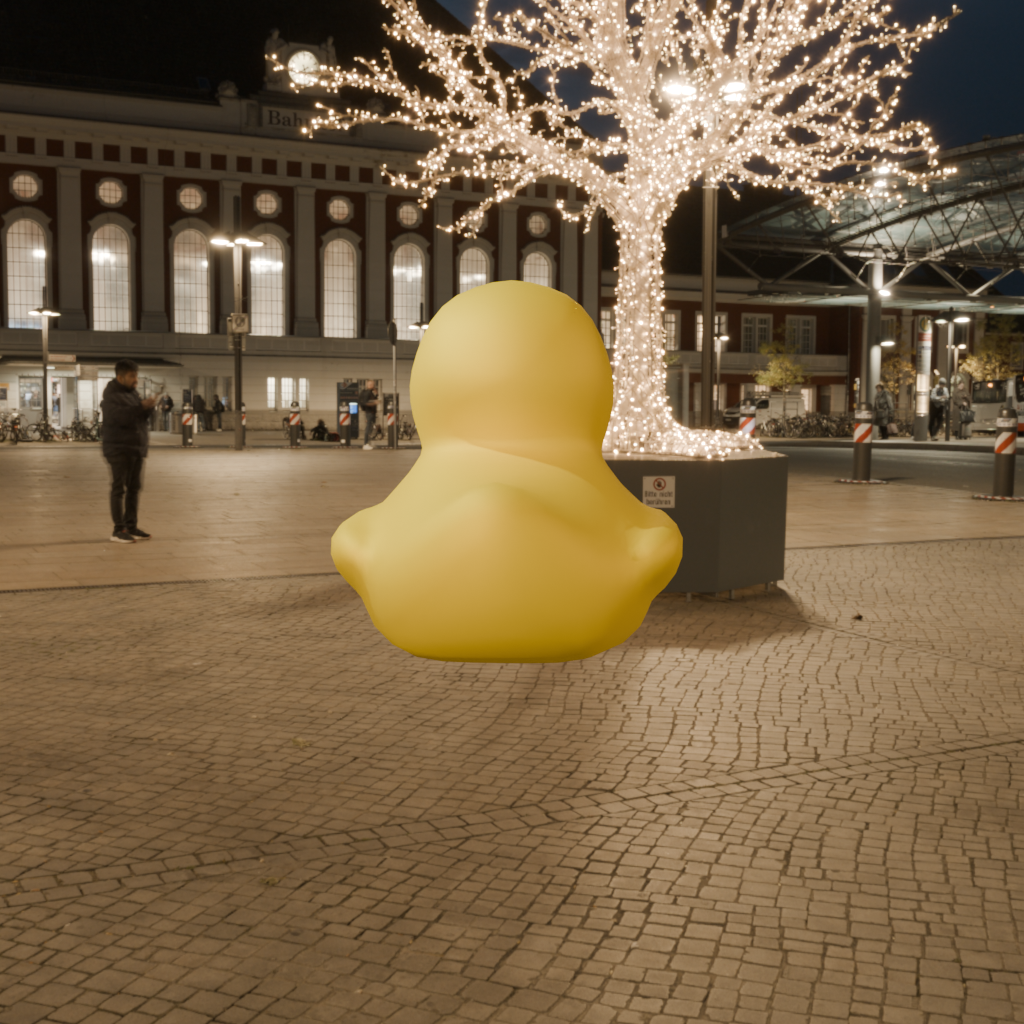
an image of a yellow rubber duck seen from <back> in a city square with illuminated trees at night.